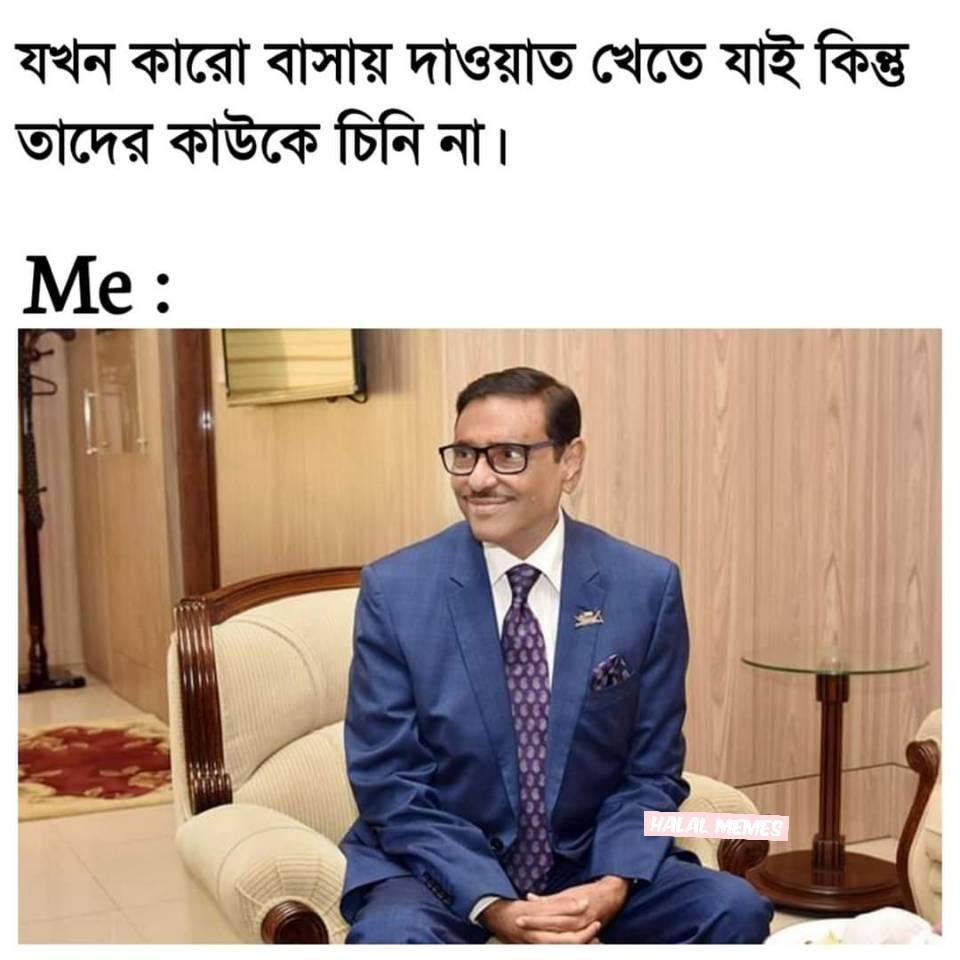
Caption: যখন কারো বাসায় দাওয়াত খেতে যাই কিন্তু তাদের কাউকে চিনিনা ।   Me :
Label: non-hate